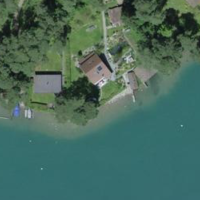
EUNIS habitat code: 14
Species observed at this site:
Fulica atra